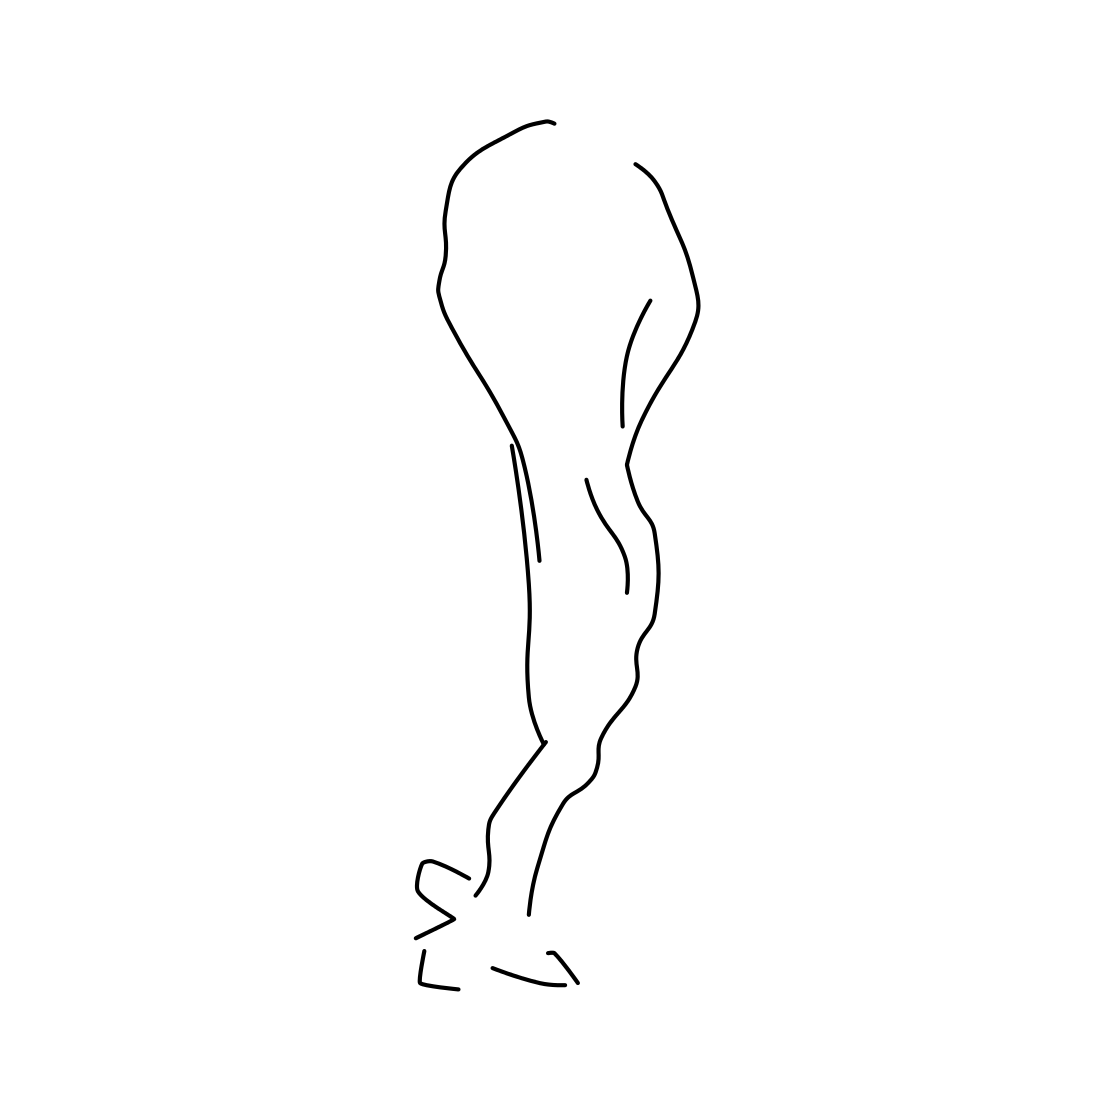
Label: arm